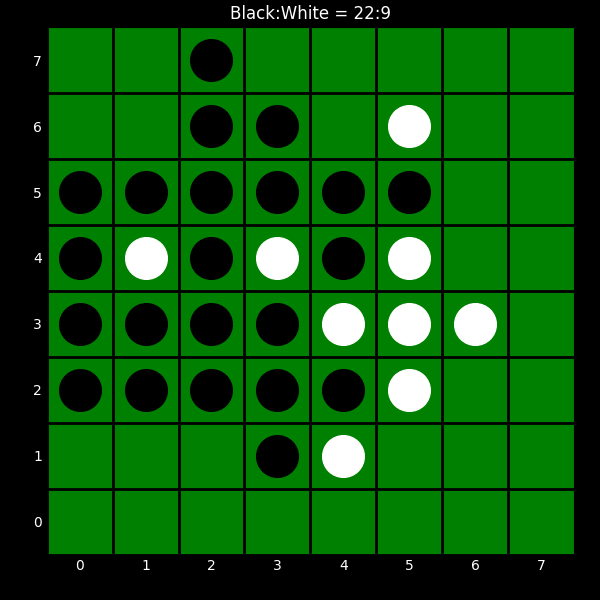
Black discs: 22
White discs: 9